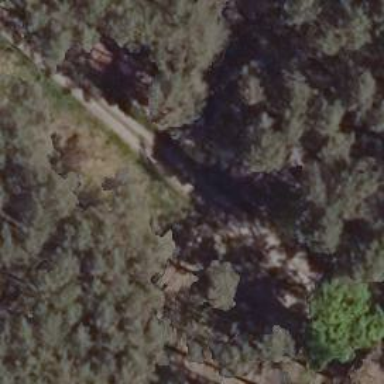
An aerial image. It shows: Gravel track with no sidewalk.